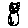
Label: cat